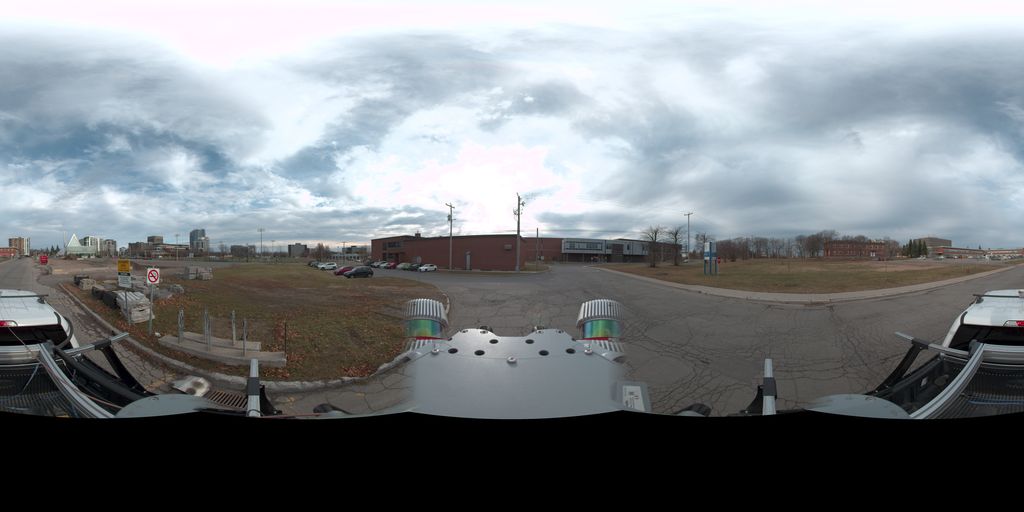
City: quebec_city